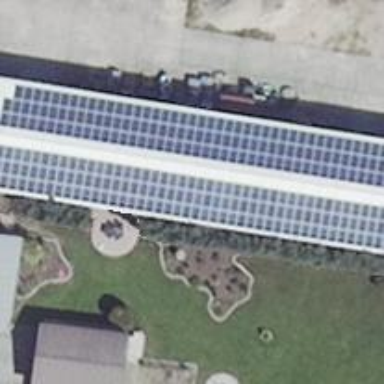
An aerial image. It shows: Small solar photovoltaic panel generator inside building.